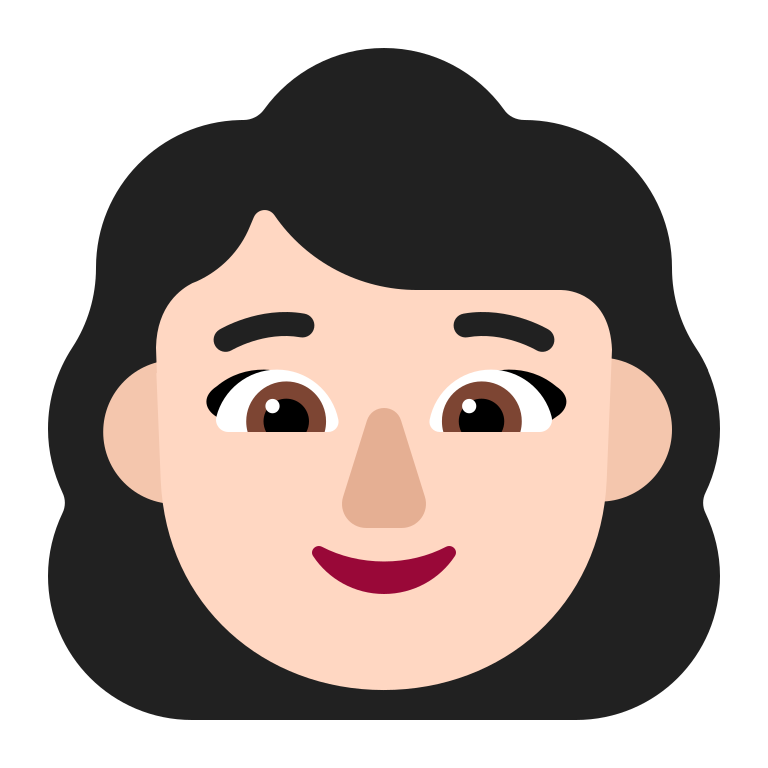
woman flat light